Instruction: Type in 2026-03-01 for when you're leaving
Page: home
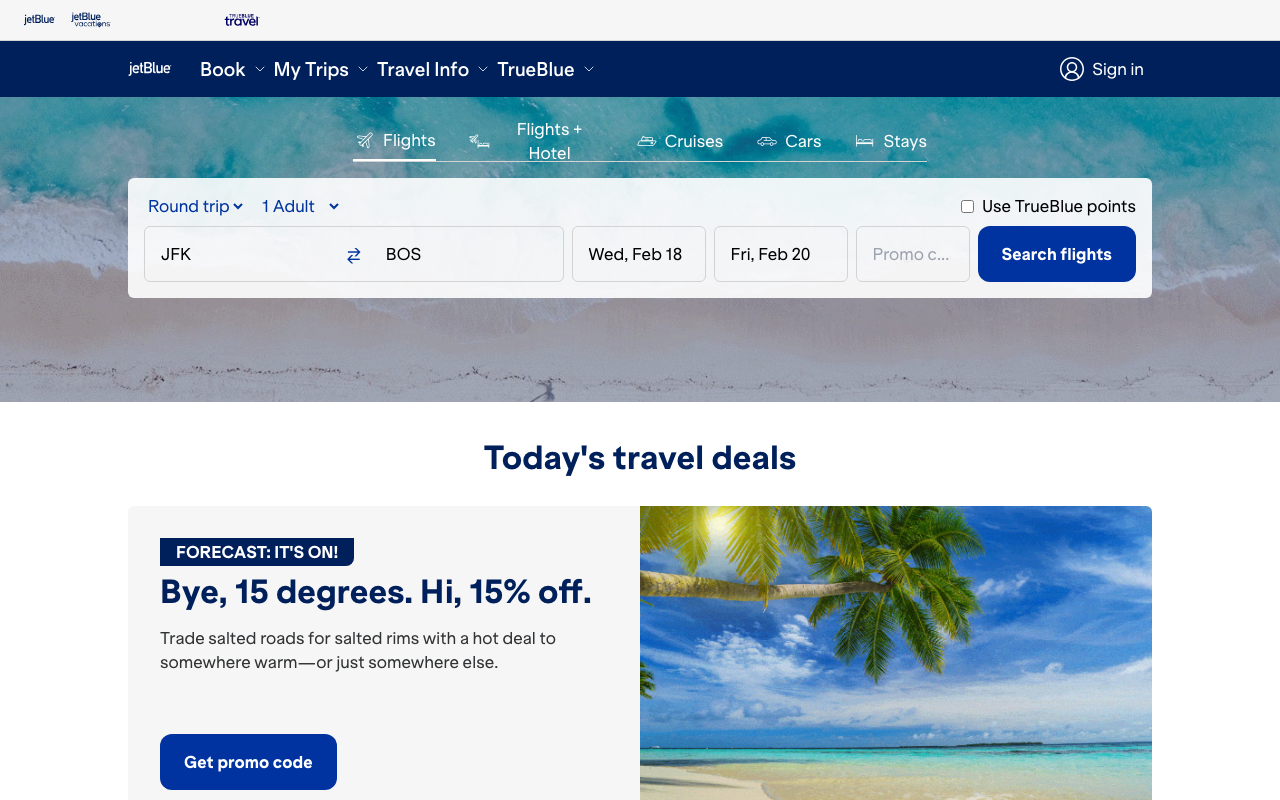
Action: type